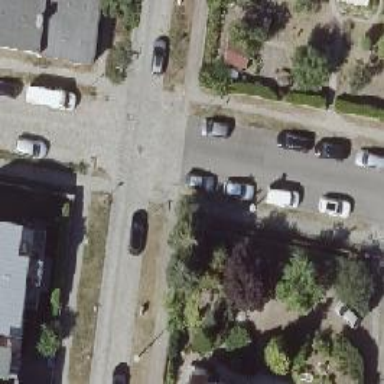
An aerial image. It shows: Unmarked road crossing.